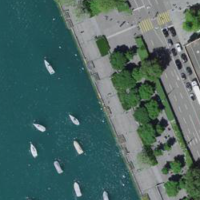
EUNIS habitat code: 53
Species observed at this site:
Chroicocephalus ridibundus
Phalacrocorax carbo
Corvus corone
Larus michahellis
Cygnus olor
Podiceps cristatus
Fulica atra
Anas platyrhynchos
Mergus merganser
Aythya fuligula
Passer domesticus
Symphoricarpos albus
Aesculus hippocastanum